Field crop: maize
Growth stage: 1
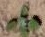
Species: chenopodium